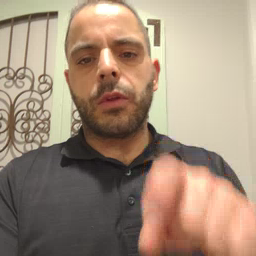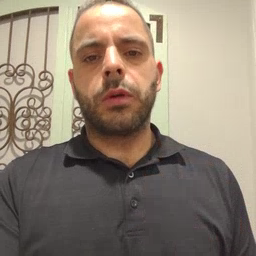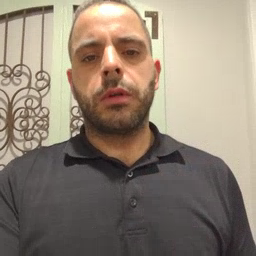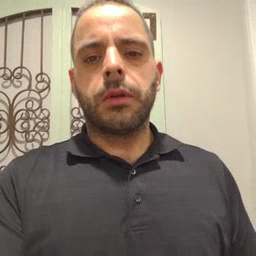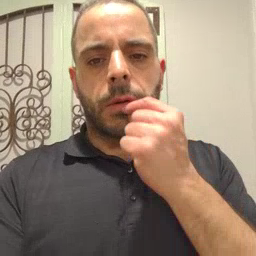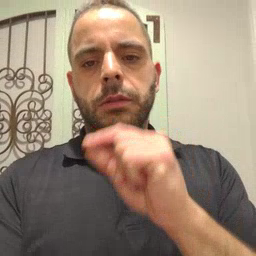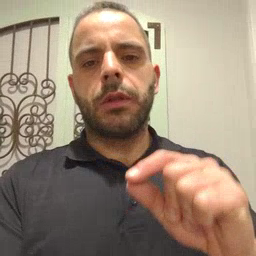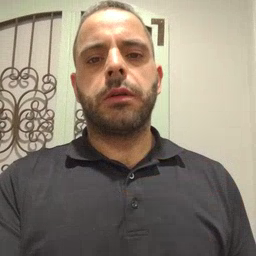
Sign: pencil